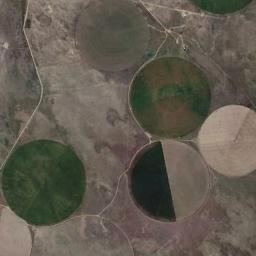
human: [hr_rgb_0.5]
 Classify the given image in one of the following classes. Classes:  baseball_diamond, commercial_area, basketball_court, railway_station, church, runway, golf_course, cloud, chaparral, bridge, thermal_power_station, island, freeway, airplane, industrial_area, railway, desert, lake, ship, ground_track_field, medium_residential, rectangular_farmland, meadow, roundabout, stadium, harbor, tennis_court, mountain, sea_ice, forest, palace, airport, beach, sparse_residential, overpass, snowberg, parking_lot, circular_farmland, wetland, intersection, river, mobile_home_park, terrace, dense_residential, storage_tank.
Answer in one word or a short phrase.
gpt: circular_farmland